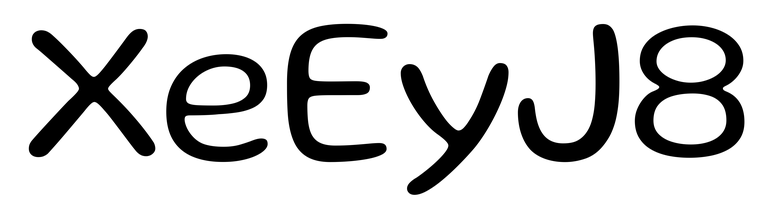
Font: Gluten_Light